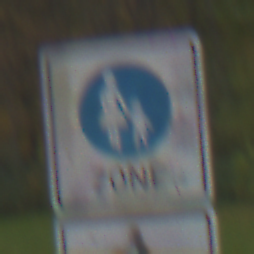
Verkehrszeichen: BeginnFussgaengerzone
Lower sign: EinspurigeFahrzeugeFrei3
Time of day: Midday
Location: Outdoor (Nature)
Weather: Overcast
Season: Autumn
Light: Natural